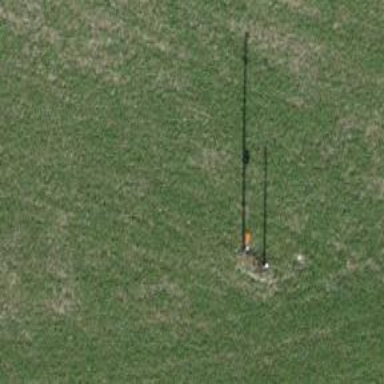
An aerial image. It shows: Aerial marker.